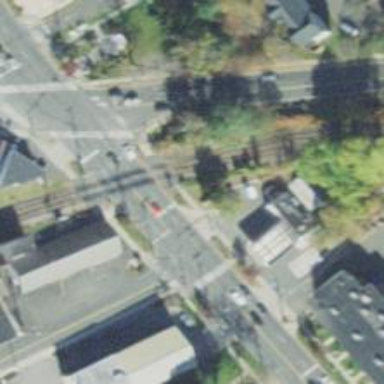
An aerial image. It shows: Crossing for the railway.